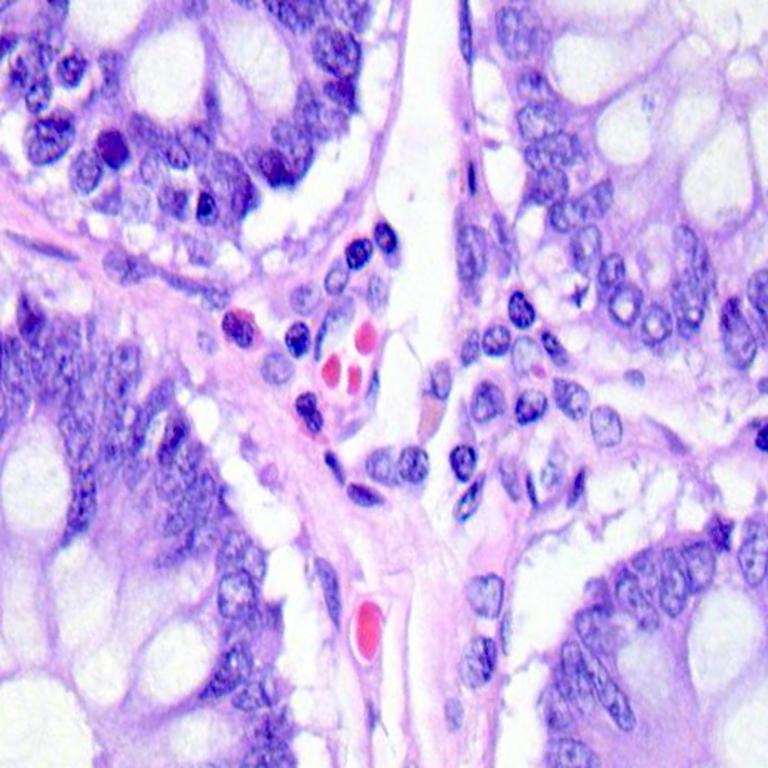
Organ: colon
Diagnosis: benign